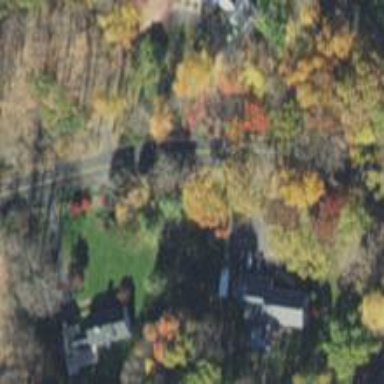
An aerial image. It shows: Driveway.